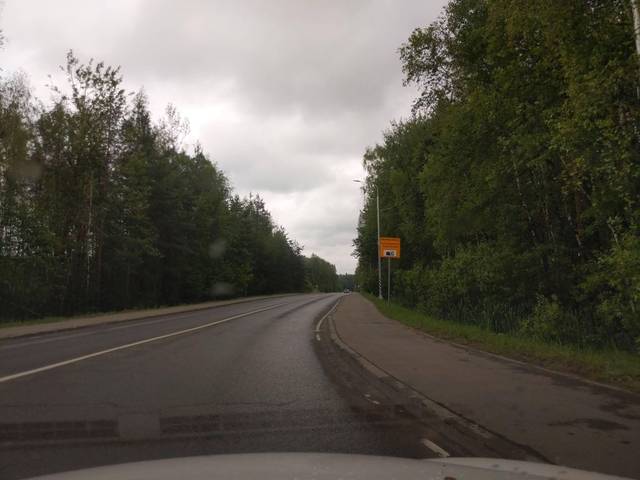
Region: Russia
Coordinates: 56.744, 37.2